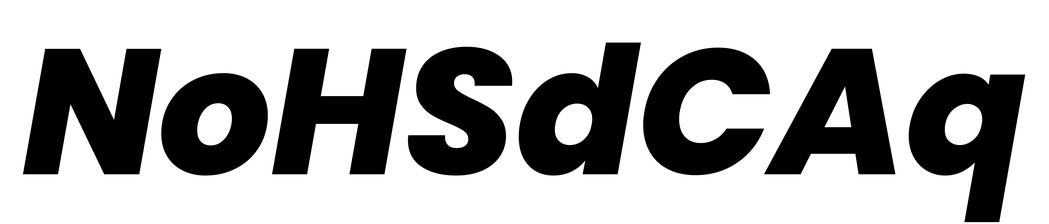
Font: Poppins-ExtraBoldItalic